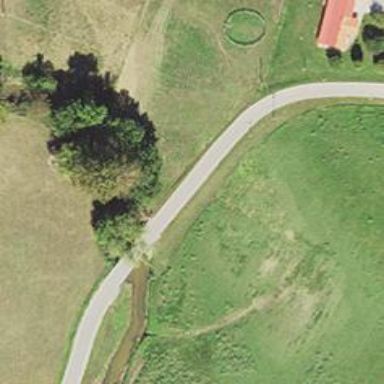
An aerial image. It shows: Tertiary road with bridge.